Field crop: tomato
Growth stage: 1
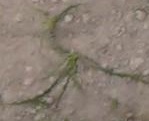
Species: cyperus